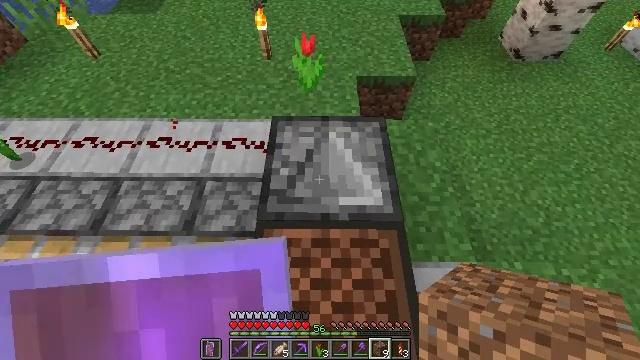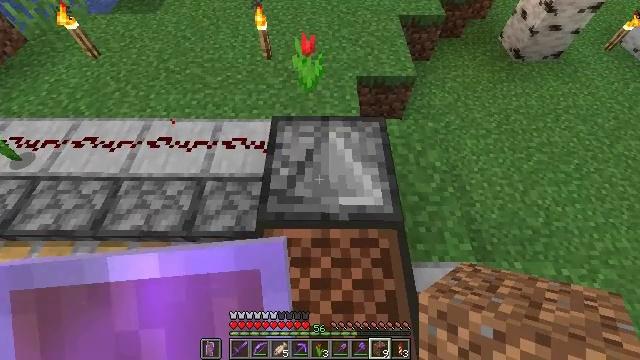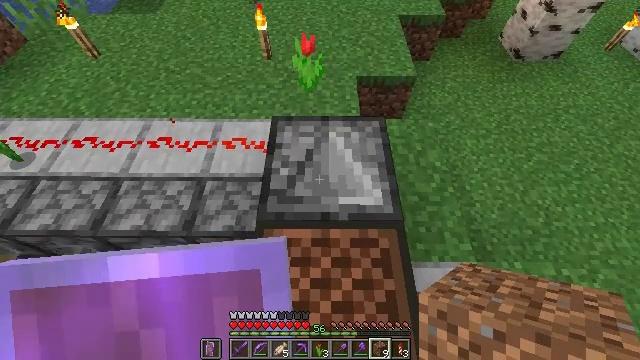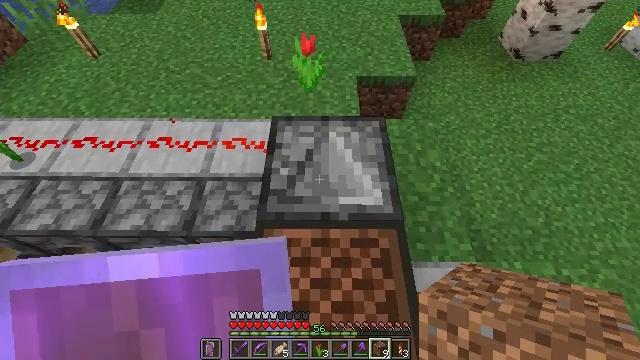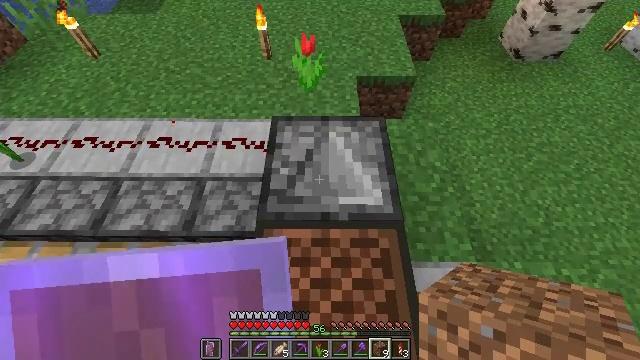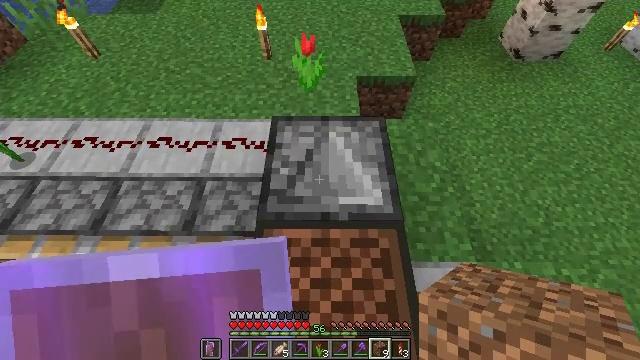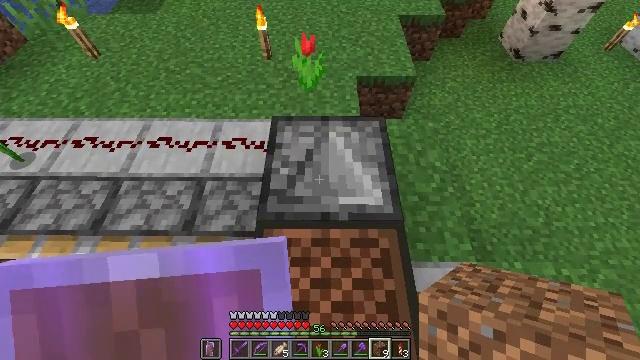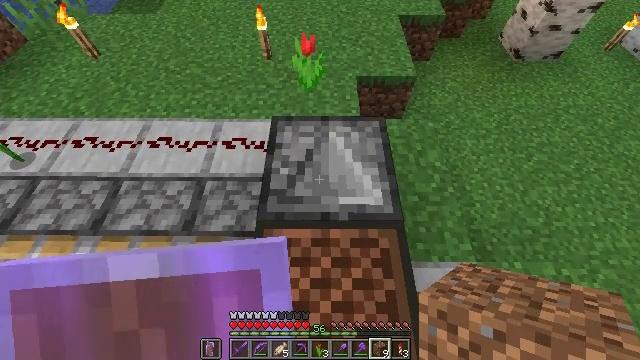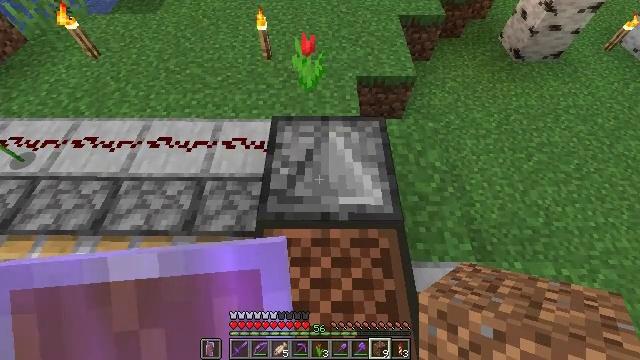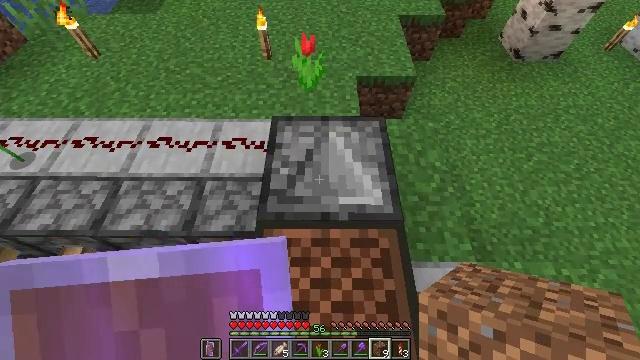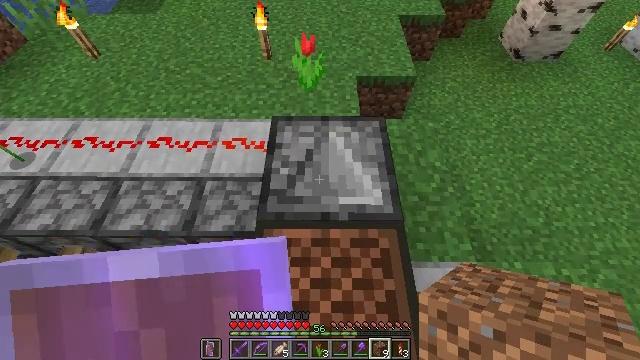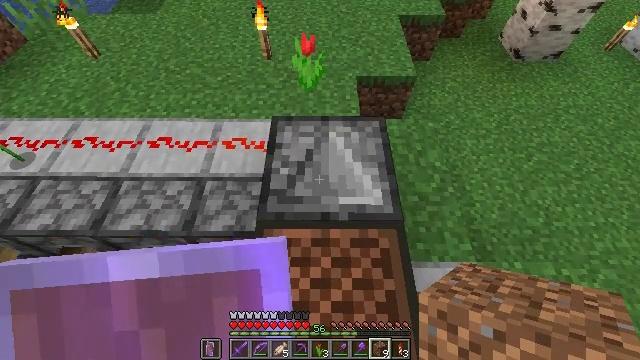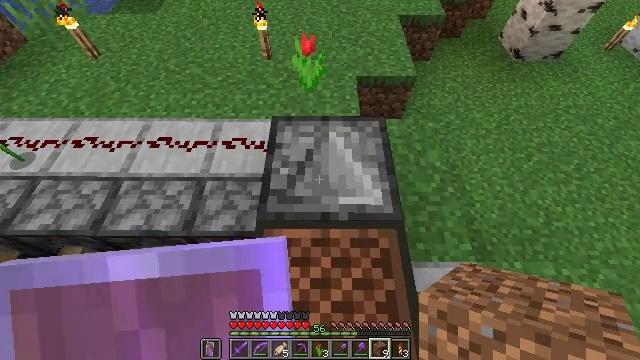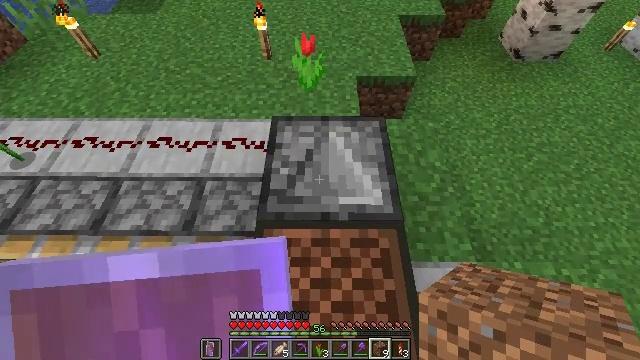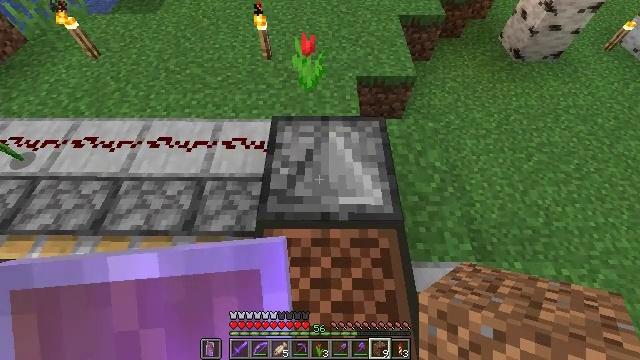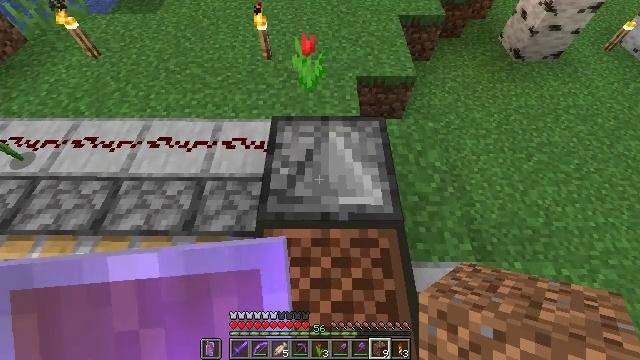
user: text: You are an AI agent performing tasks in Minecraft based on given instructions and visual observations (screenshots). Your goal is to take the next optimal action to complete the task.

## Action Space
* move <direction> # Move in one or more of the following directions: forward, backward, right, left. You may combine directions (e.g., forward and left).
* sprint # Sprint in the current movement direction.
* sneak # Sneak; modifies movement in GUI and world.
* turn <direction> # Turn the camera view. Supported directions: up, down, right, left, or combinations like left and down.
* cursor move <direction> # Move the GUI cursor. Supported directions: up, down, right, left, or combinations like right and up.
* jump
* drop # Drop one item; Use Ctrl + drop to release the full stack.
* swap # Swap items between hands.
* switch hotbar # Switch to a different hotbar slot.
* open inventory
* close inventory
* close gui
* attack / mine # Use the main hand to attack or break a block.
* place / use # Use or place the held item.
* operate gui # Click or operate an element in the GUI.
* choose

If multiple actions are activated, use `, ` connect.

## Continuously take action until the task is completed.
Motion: motion action
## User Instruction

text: Attack the smooth stone block to break it.
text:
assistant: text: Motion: no_op
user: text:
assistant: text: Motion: no_op
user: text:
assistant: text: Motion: no_op
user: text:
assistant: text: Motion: no_op
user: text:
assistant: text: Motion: no_op
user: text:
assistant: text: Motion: no_op
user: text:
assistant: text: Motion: no_op
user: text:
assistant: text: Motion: no_op
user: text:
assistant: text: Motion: no_op
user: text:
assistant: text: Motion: no_op
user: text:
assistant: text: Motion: no_op
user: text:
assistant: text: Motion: no_op
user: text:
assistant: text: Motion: no_op
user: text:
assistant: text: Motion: no_op
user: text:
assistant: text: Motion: no_op
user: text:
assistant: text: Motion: no_op
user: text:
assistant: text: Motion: turn right and down
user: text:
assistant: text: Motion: turn right and down
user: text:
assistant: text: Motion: turn down
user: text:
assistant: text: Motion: no_op
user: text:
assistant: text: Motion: no_op
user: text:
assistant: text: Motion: turn down
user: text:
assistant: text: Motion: use / place
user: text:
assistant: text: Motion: use / place
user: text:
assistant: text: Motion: use / place
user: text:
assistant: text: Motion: no_op
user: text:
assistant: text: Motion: no_op
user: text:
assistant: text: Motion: no_op
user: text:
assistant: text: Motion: no_op
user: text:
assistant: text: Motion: no_op